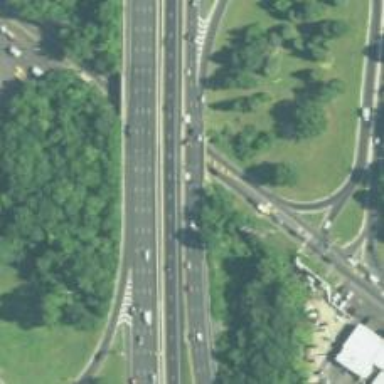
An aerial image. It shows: Motorway junction.